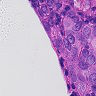
Metastatic tissue present: yes